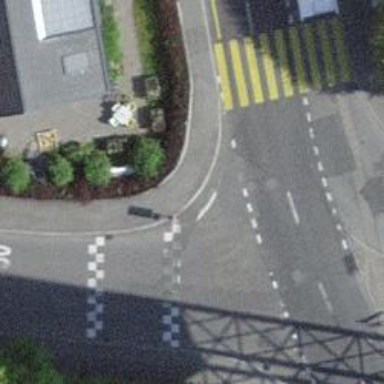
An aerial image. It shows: Kerb serving as barrier.